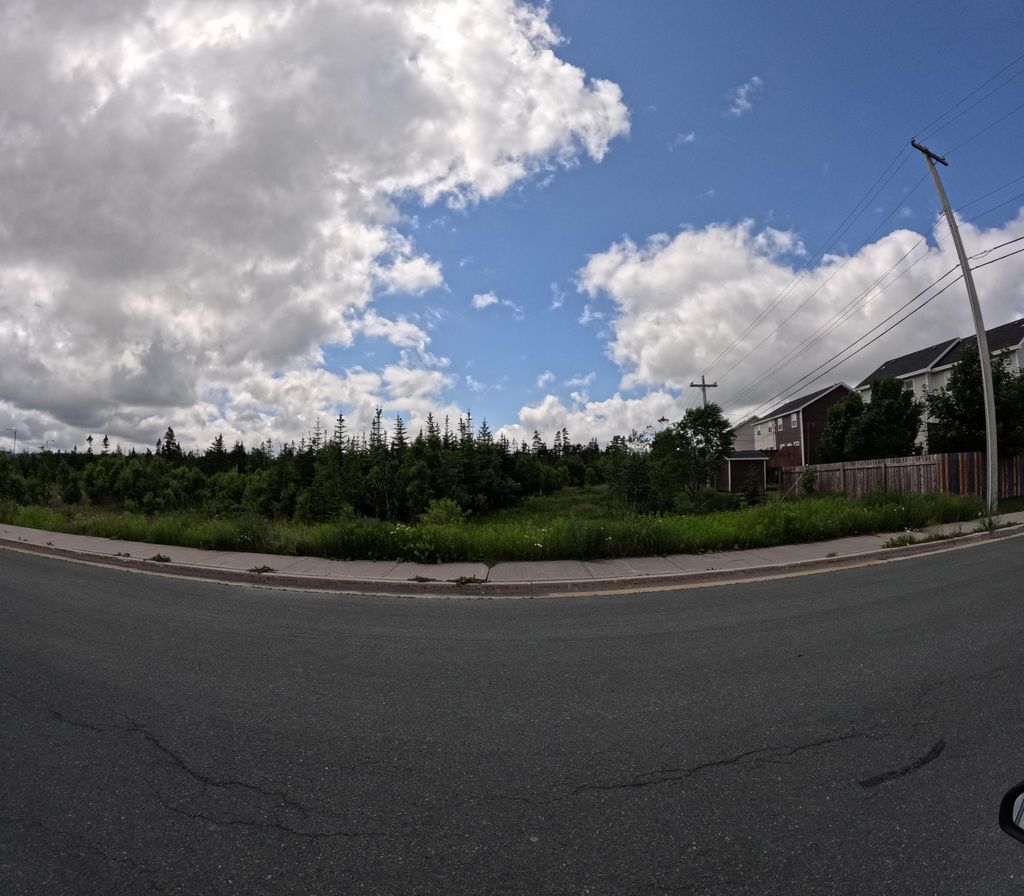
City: st_johns